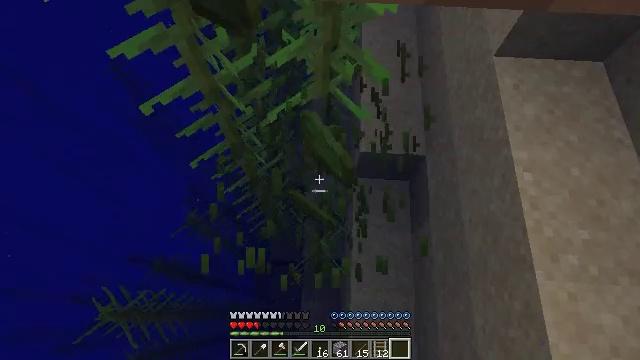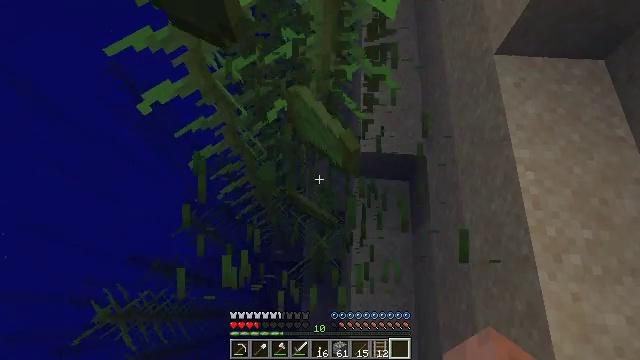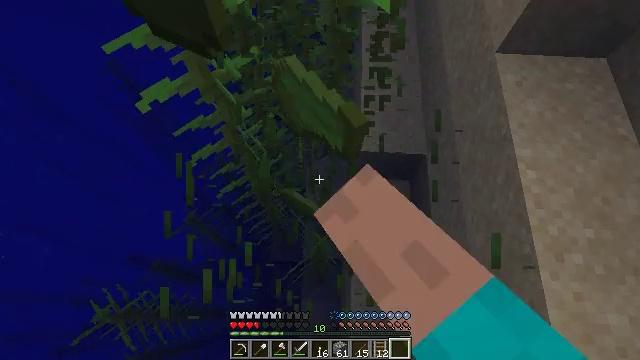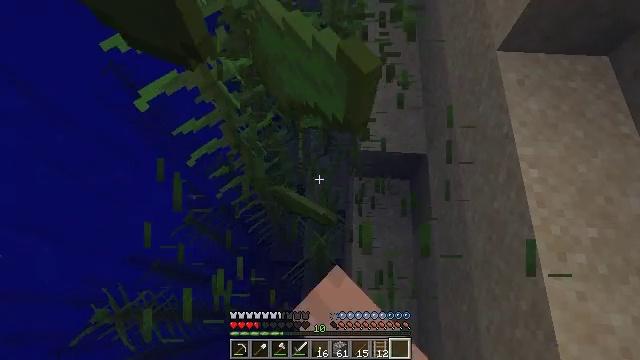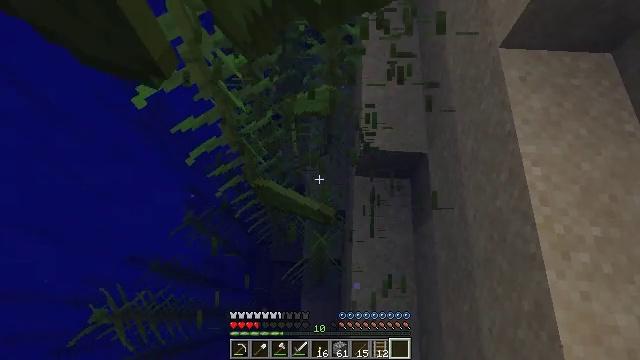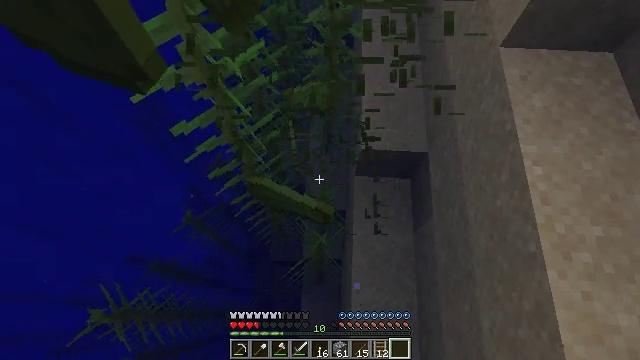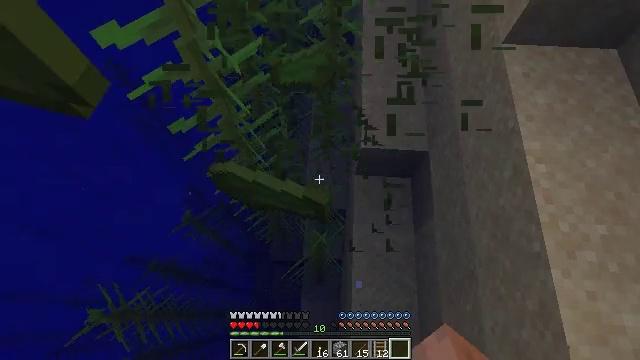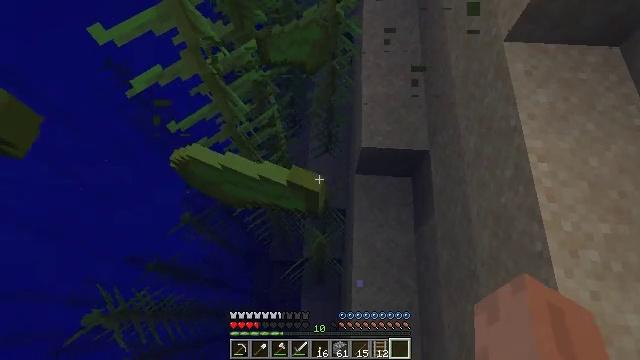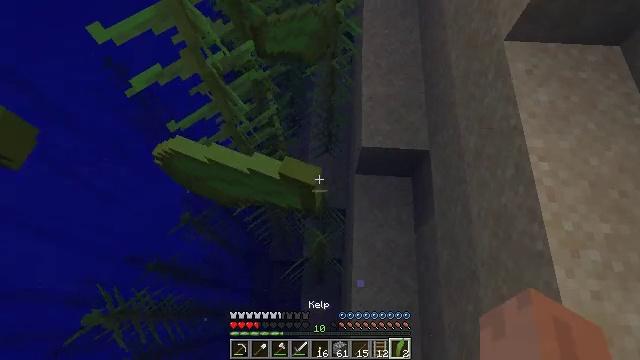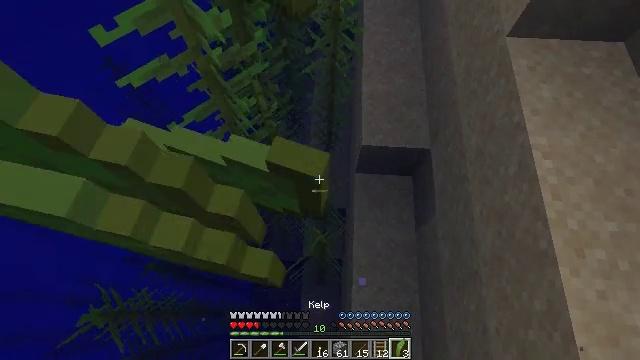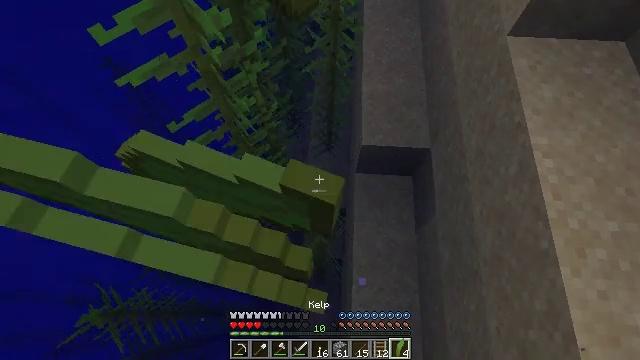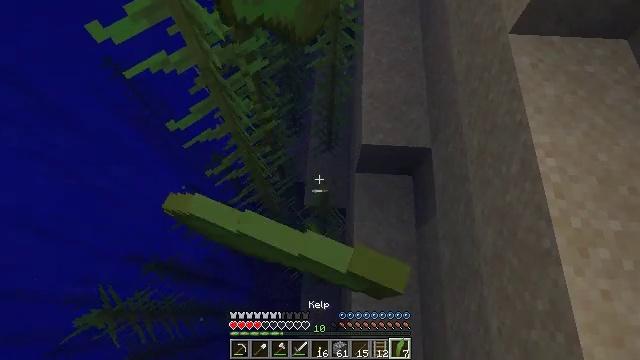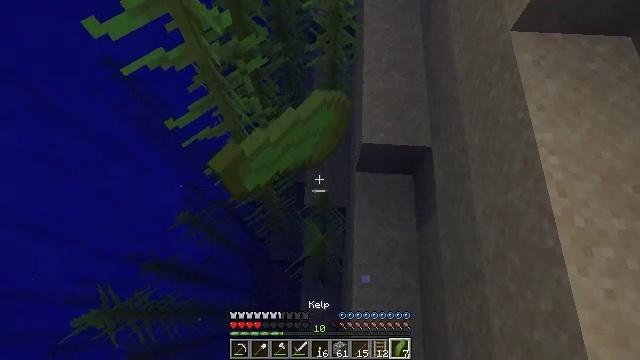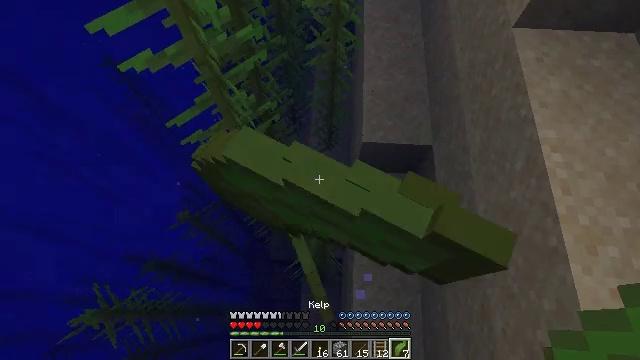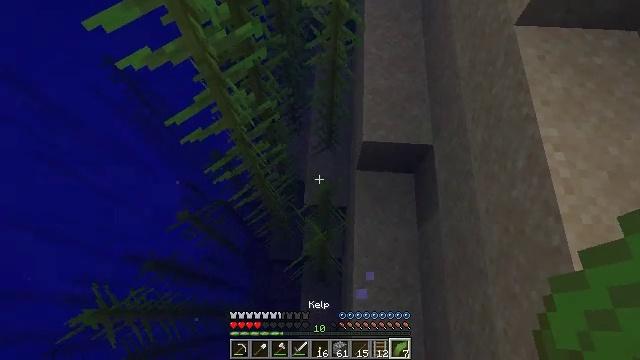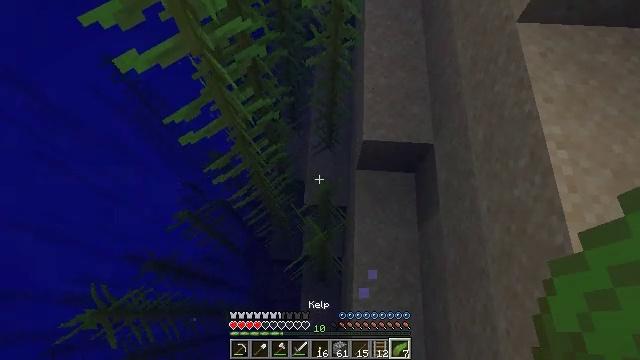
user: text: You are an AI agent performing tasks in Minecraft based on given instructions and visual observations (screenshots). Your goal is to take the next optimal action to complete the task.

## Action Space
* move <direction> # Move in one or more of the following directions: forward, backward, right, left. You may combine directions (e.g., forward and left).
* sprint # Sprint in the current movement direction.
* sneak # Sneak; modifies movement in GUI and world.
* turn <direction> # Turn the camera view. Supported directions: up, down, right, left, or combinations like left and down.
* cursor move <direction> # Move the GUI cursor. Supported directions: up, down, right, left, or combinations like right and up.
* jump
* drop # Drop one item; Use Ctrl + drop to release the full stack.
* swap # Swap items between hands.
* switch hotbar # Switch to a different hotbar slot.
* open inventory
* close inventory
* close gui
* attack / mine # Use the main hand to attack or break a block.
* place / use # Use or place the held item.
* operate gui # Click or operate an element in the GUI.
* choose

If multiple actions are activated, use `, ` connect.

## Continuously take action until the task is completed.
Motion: motion action
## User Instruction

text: Harvest kelp from the ocean.
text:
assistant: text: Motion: move forward, attack / mine
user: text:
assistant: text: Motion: move forward, attack / mine
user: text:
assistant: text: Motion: attack / mine
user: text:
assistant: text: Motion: attack / mine
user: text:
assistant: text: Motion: attack / mine
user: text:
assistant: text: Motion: attack / mine
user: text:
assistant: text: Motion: attack / mine
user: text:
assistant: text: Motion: attack / mine
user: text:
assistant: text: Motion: attack / mine
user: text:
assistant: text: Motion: attack / mine
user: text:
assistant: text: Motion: attack / mine
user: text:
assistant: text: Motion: attack / mine
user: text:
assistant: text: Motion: attack / mine
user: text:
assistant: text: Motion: no_op
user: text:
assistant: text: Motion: no_op
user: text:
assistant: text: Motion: no_op
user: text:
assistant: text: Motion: no_op
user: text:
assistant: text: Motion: no_op
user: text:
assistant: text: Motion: move forward
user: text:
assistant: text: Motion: move forward, turn up
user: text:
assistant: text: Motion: move forward, turn up
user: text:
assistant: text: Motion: move forward, turn up
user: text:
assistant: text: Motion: move forward, turn right and up
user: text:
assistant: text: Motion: move forward, turn right and up
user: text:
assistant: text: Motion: move forward and move right, turn right and up
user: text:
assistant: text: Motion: move right, turn right and up
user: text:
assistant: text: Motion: move right, turn right and up
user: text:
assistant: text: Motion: move right, turn right and up
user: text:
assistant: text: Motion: move forward and move right, turn right and up
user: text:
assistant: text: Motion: move forward and move right